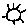
Label: sun